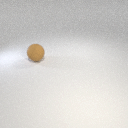
large brown rubber sphere